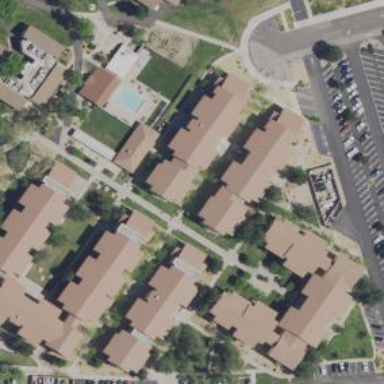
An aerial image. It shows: Dormitory building.